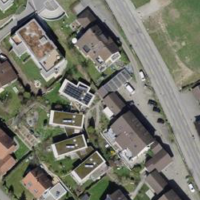
EUNIS habitat code: 54
Species observed at this site:
Lythrum salicaria